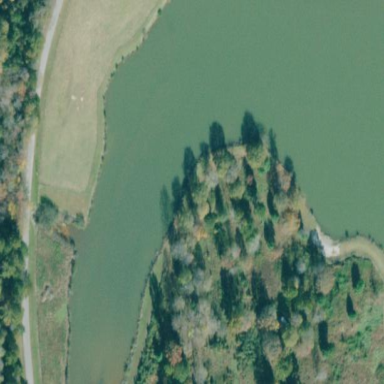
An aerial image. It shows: Reservoir area.